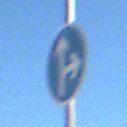
Verkehrszeichen: VorgeschriebeneFahrtrichtungGeradeausOderRechts
Umgebung: Outdoor, Suburban
Tageszeit: MorningAfternoon
Wetter: PartlyCloudy
Licht: Natural
Jahreszeit: NotSpecified
Kontrast: HighContrast